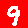
Digit: 9